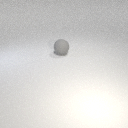
large gray rubber sphere